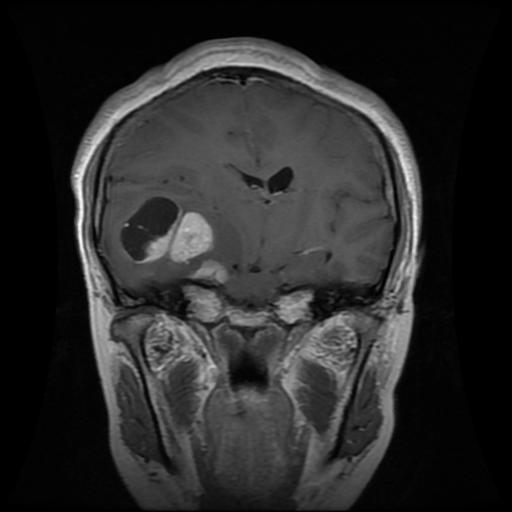
Label: meningioma